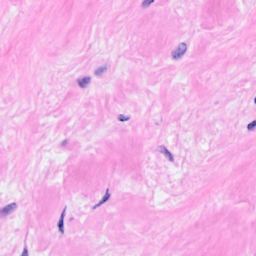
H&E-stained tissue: Breast